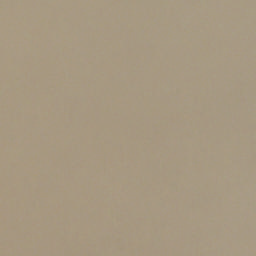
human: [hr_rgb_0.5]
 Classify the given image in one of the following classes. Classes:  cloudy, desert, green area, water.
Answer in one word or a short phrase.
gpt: cloudy